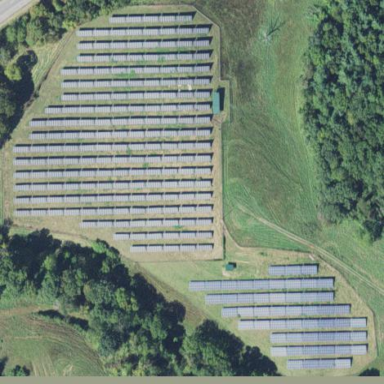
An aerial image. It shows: Solar power plant using photovoltaic technology.